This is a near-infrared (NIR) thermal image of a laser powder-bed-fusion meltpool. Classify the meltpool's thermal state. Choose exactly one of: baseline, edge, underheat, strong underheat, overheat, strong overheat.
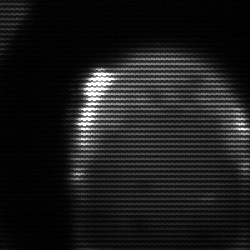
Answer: edge